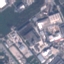
Label: Industrial